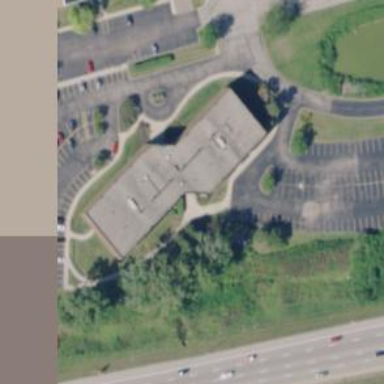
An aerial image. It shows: Healthcare clinic.